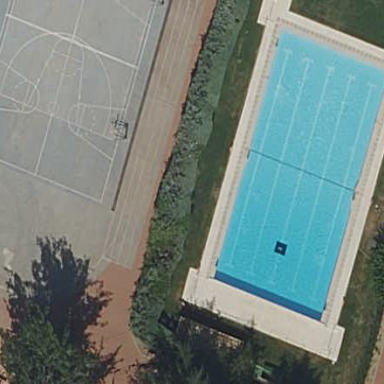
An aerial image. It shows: Swimming pool located in leisure land.